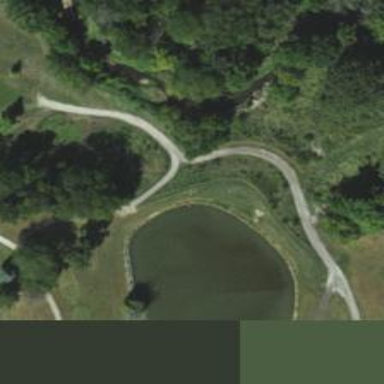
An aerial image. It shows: Service road used as golf cart path.